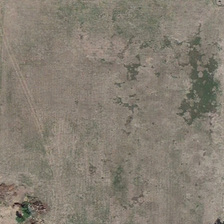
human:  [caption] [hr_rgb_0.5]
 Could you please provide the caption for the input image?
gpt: several green trees are near a piece of bareland .

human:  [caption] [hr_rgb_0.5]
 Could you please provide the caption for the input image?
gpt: several green trees are near a piece of bareland .

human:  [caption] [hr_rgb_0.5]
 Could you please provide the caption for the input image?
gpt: several green trees are near a piece of bareland .

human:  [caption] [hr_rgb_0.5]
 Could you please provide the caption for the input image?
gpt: several green trees are near a piece of bareland .

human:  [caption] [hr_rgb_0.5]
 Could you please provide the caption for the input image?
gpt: several green trees are near a piece of bareland .